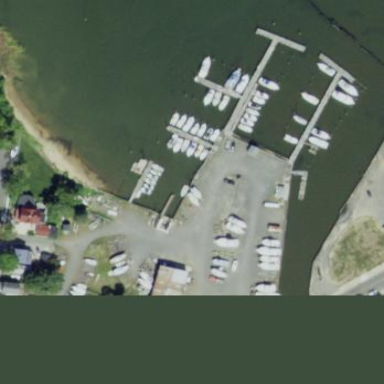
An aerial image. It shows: Marina on leisure land.